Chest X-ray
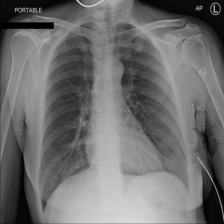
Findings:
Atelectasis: negative
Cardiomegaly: negative
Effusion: negative
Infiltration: positive
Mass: negative
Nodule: negative
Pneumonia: negative
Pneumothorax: negative
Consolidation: negative
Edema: negative
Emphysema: negative
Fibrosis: negative
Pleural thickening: negative
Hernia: negative